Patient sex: M
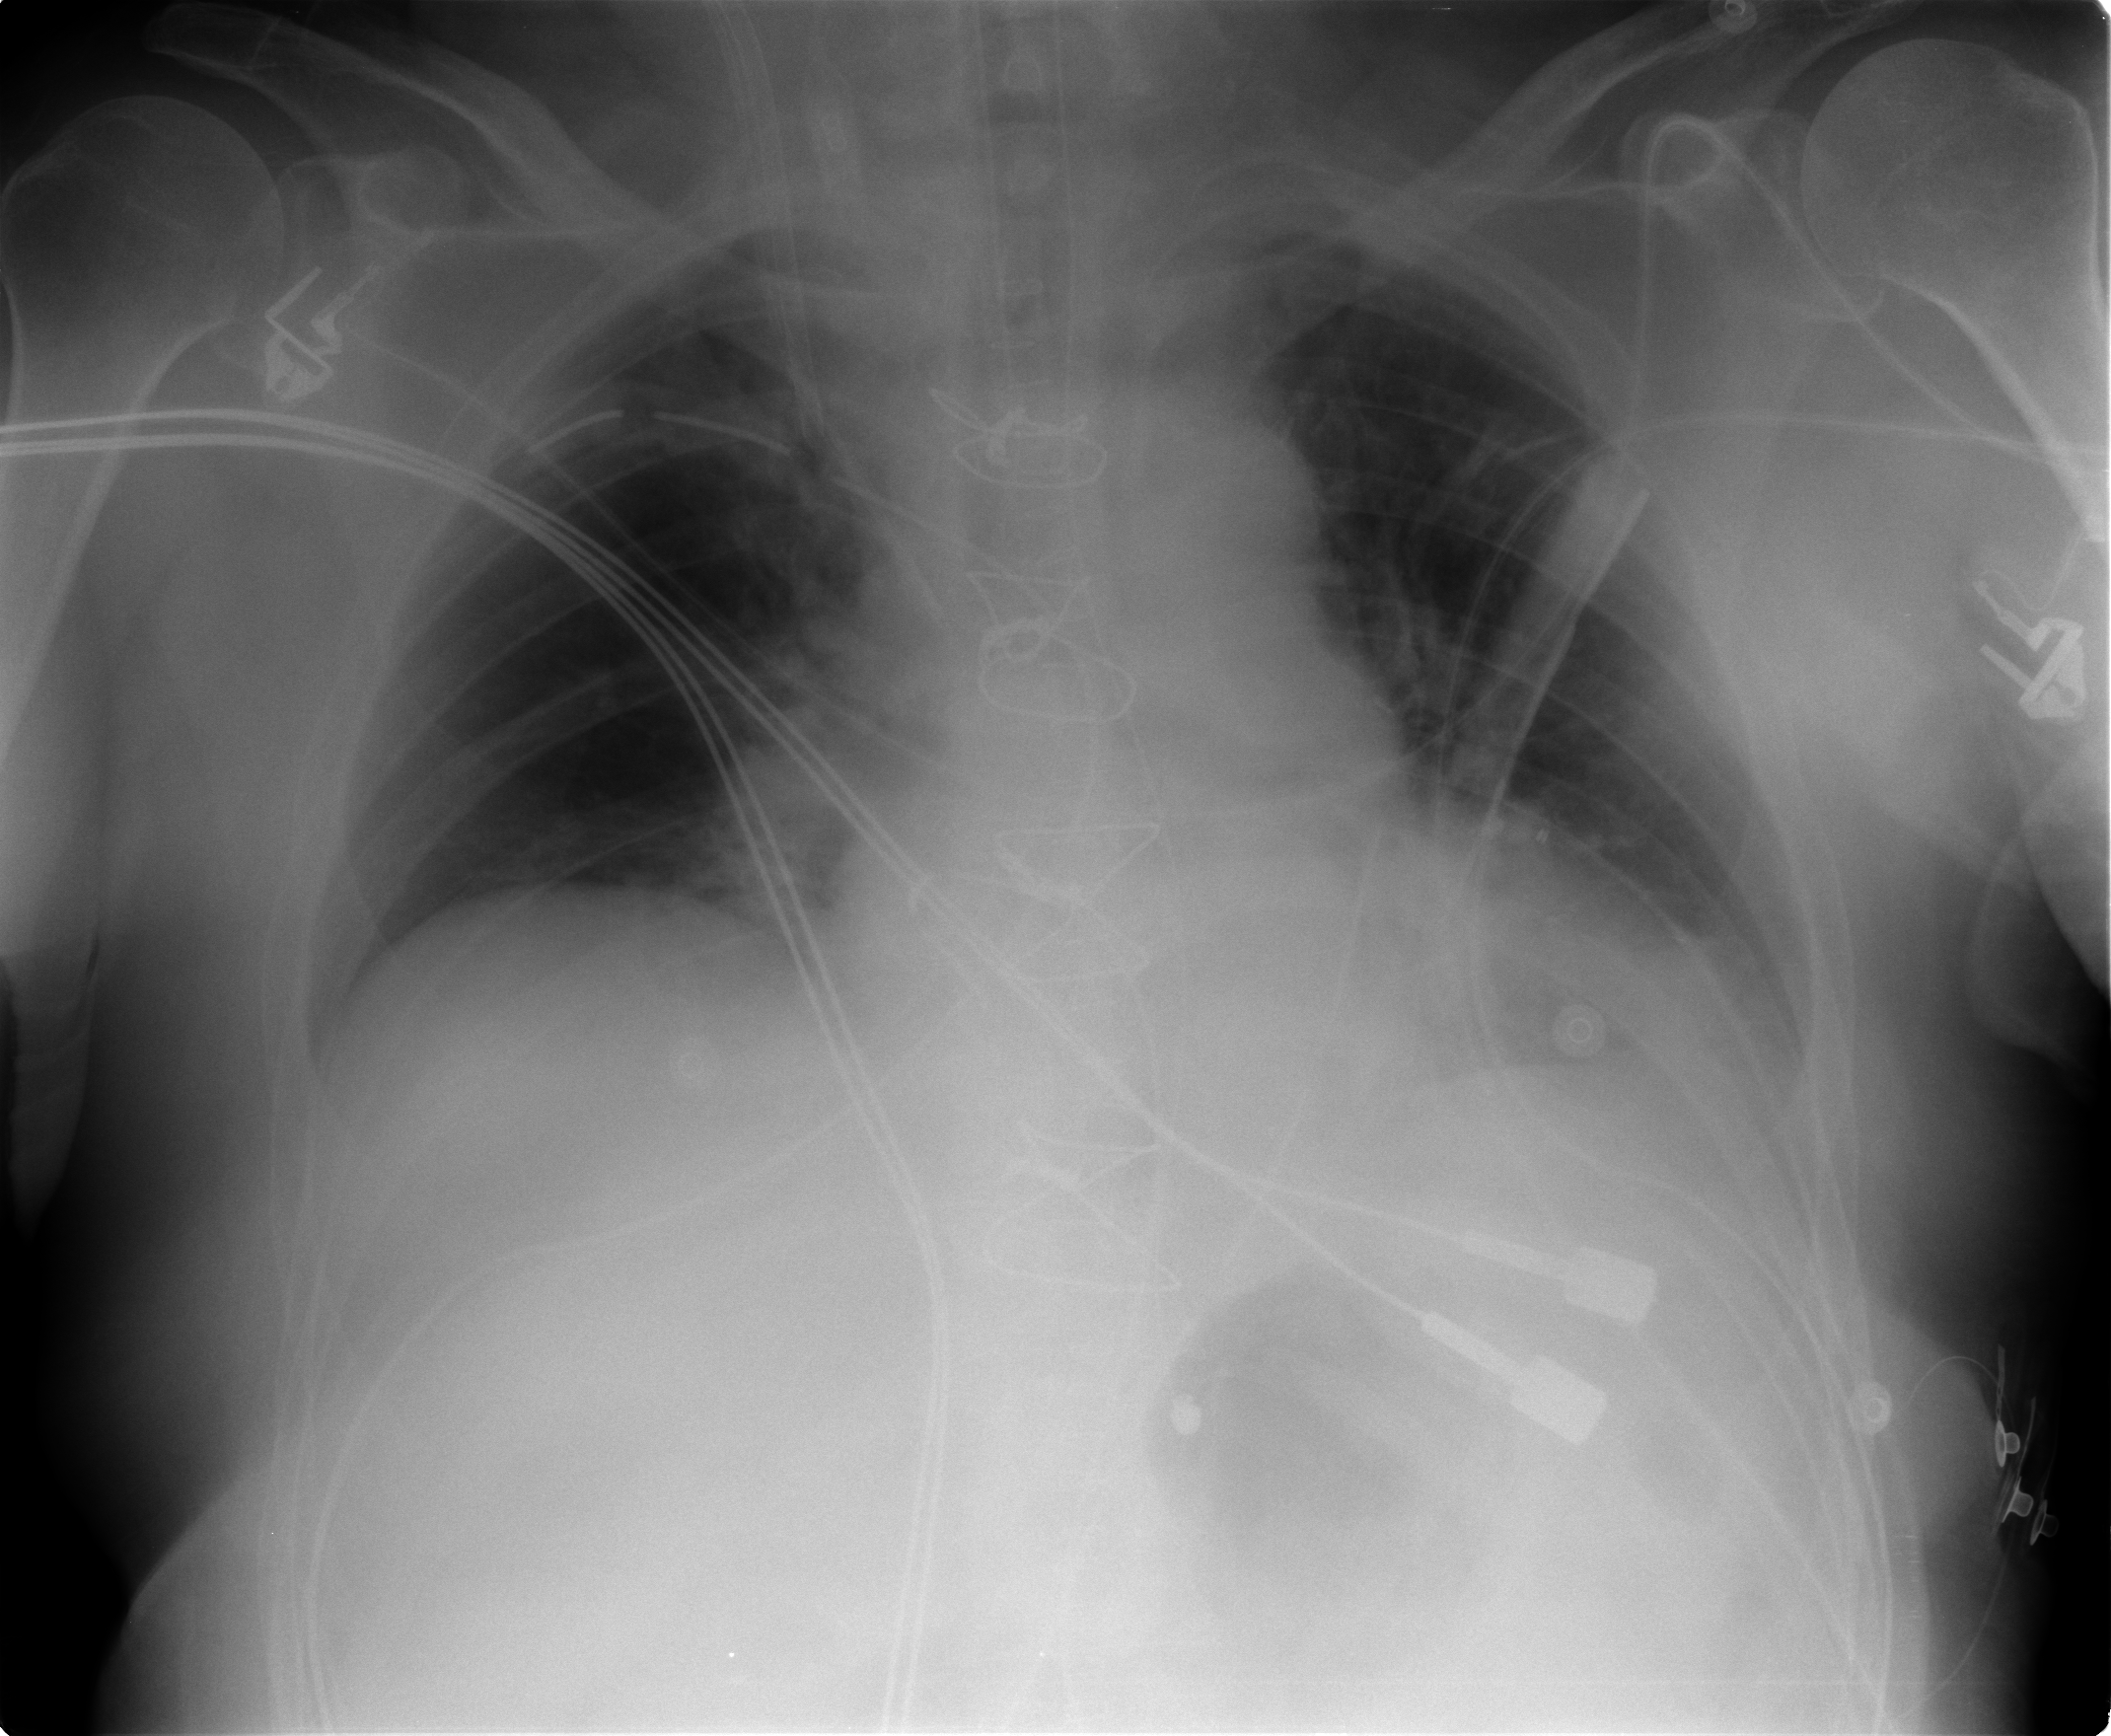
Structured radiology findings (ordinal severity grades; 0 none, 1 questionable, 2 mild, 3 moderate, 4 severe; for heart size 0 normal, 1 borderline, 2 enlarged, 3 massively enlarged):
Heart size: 2
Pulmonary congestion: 1
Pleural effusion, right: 0
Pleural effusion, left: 2
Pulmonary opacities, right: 0
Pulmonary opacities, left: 0
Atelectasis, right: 0
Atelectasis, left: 2